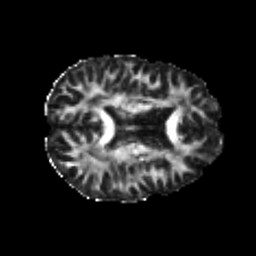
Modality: FA
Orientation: axial
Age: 22
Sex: male
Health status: healthy
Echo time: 0.074 s